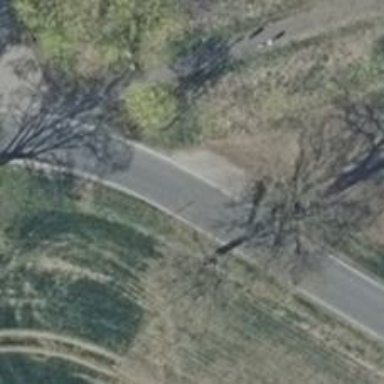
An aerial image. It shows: Tertiary road.